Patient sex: M
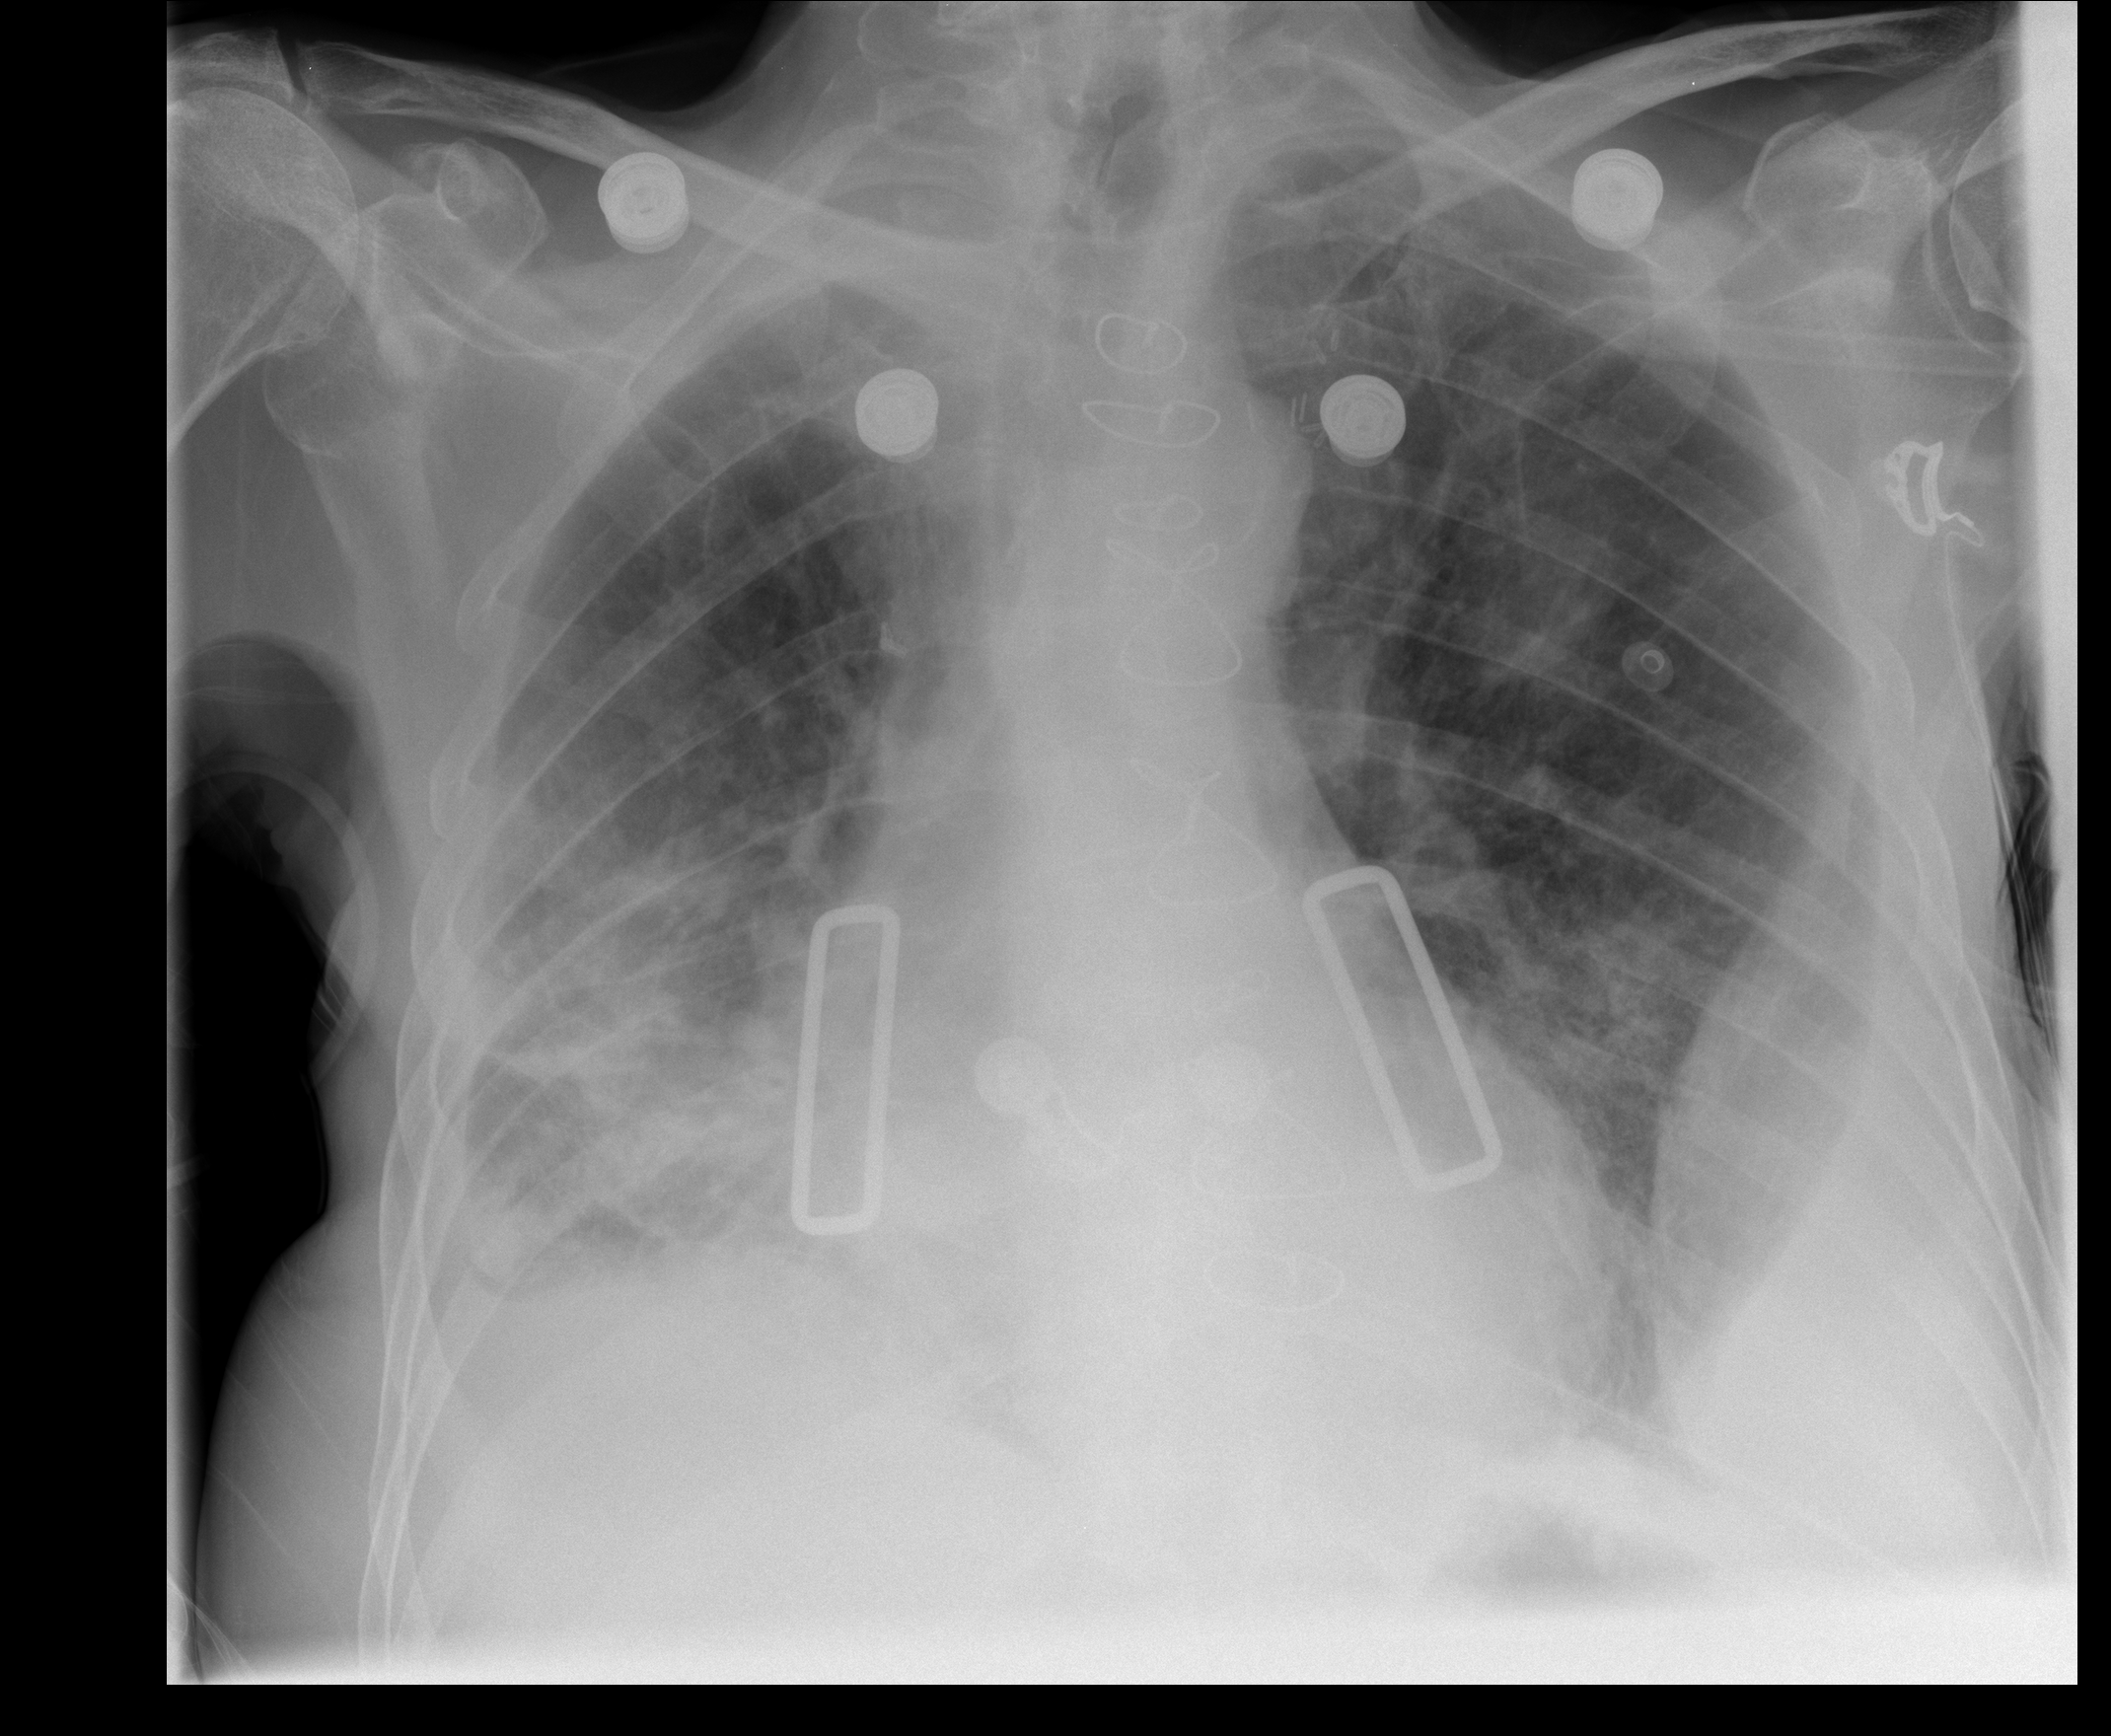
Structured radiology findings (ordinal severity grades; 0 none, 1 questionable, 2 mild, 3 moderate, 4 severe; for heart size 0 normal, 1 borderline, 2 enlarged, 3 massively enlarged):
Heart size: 0
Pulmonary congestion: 0
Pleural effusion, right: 1
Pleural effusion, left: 2
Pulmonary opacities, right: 3
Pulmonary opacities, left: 0
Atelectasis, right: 3
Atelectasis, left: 2